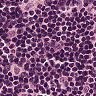
Metastatic tissue present: no